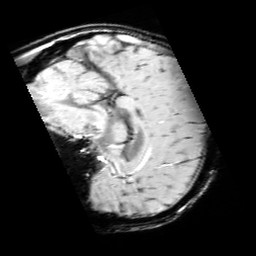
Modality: SWI
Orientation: sagittal
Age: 10
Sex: male
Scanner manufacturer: siemens
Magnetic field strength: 3 T
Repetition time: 0.027 s
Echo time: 0.02 s